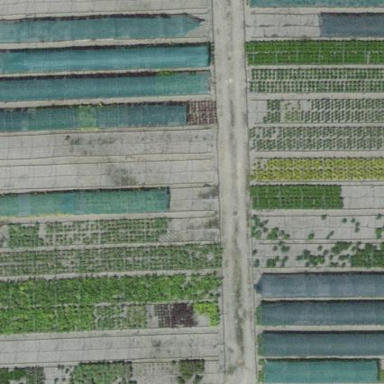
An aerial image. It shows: Plant nursery.